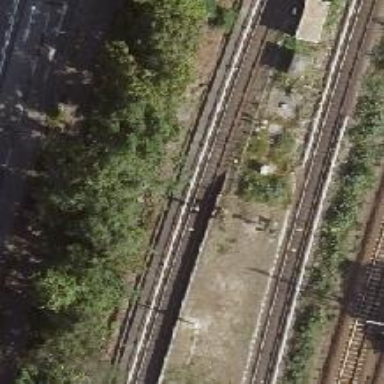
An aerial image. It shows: Light rail electrified railway.